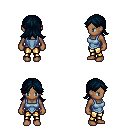
a pixel art fantasy rpg character, female body template, human, dark skin, blue vest, gold greaves, raven loose hair, four views (front, back, left, right), 2x2 character sprite sheet, small pixel art, hard edges, no anti-aliasing